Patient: sex F, age 63
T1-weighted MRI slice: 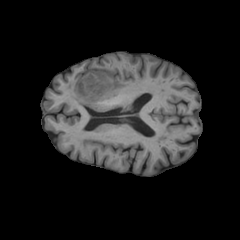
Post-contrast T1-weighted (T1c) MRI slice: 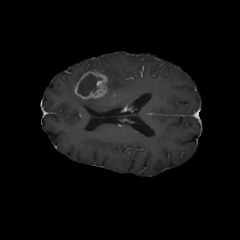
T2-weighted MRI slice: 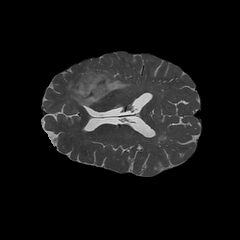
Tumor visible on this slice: yes
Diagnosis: Glioblastoma, IDH-wildtype
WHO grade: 4